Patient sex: F
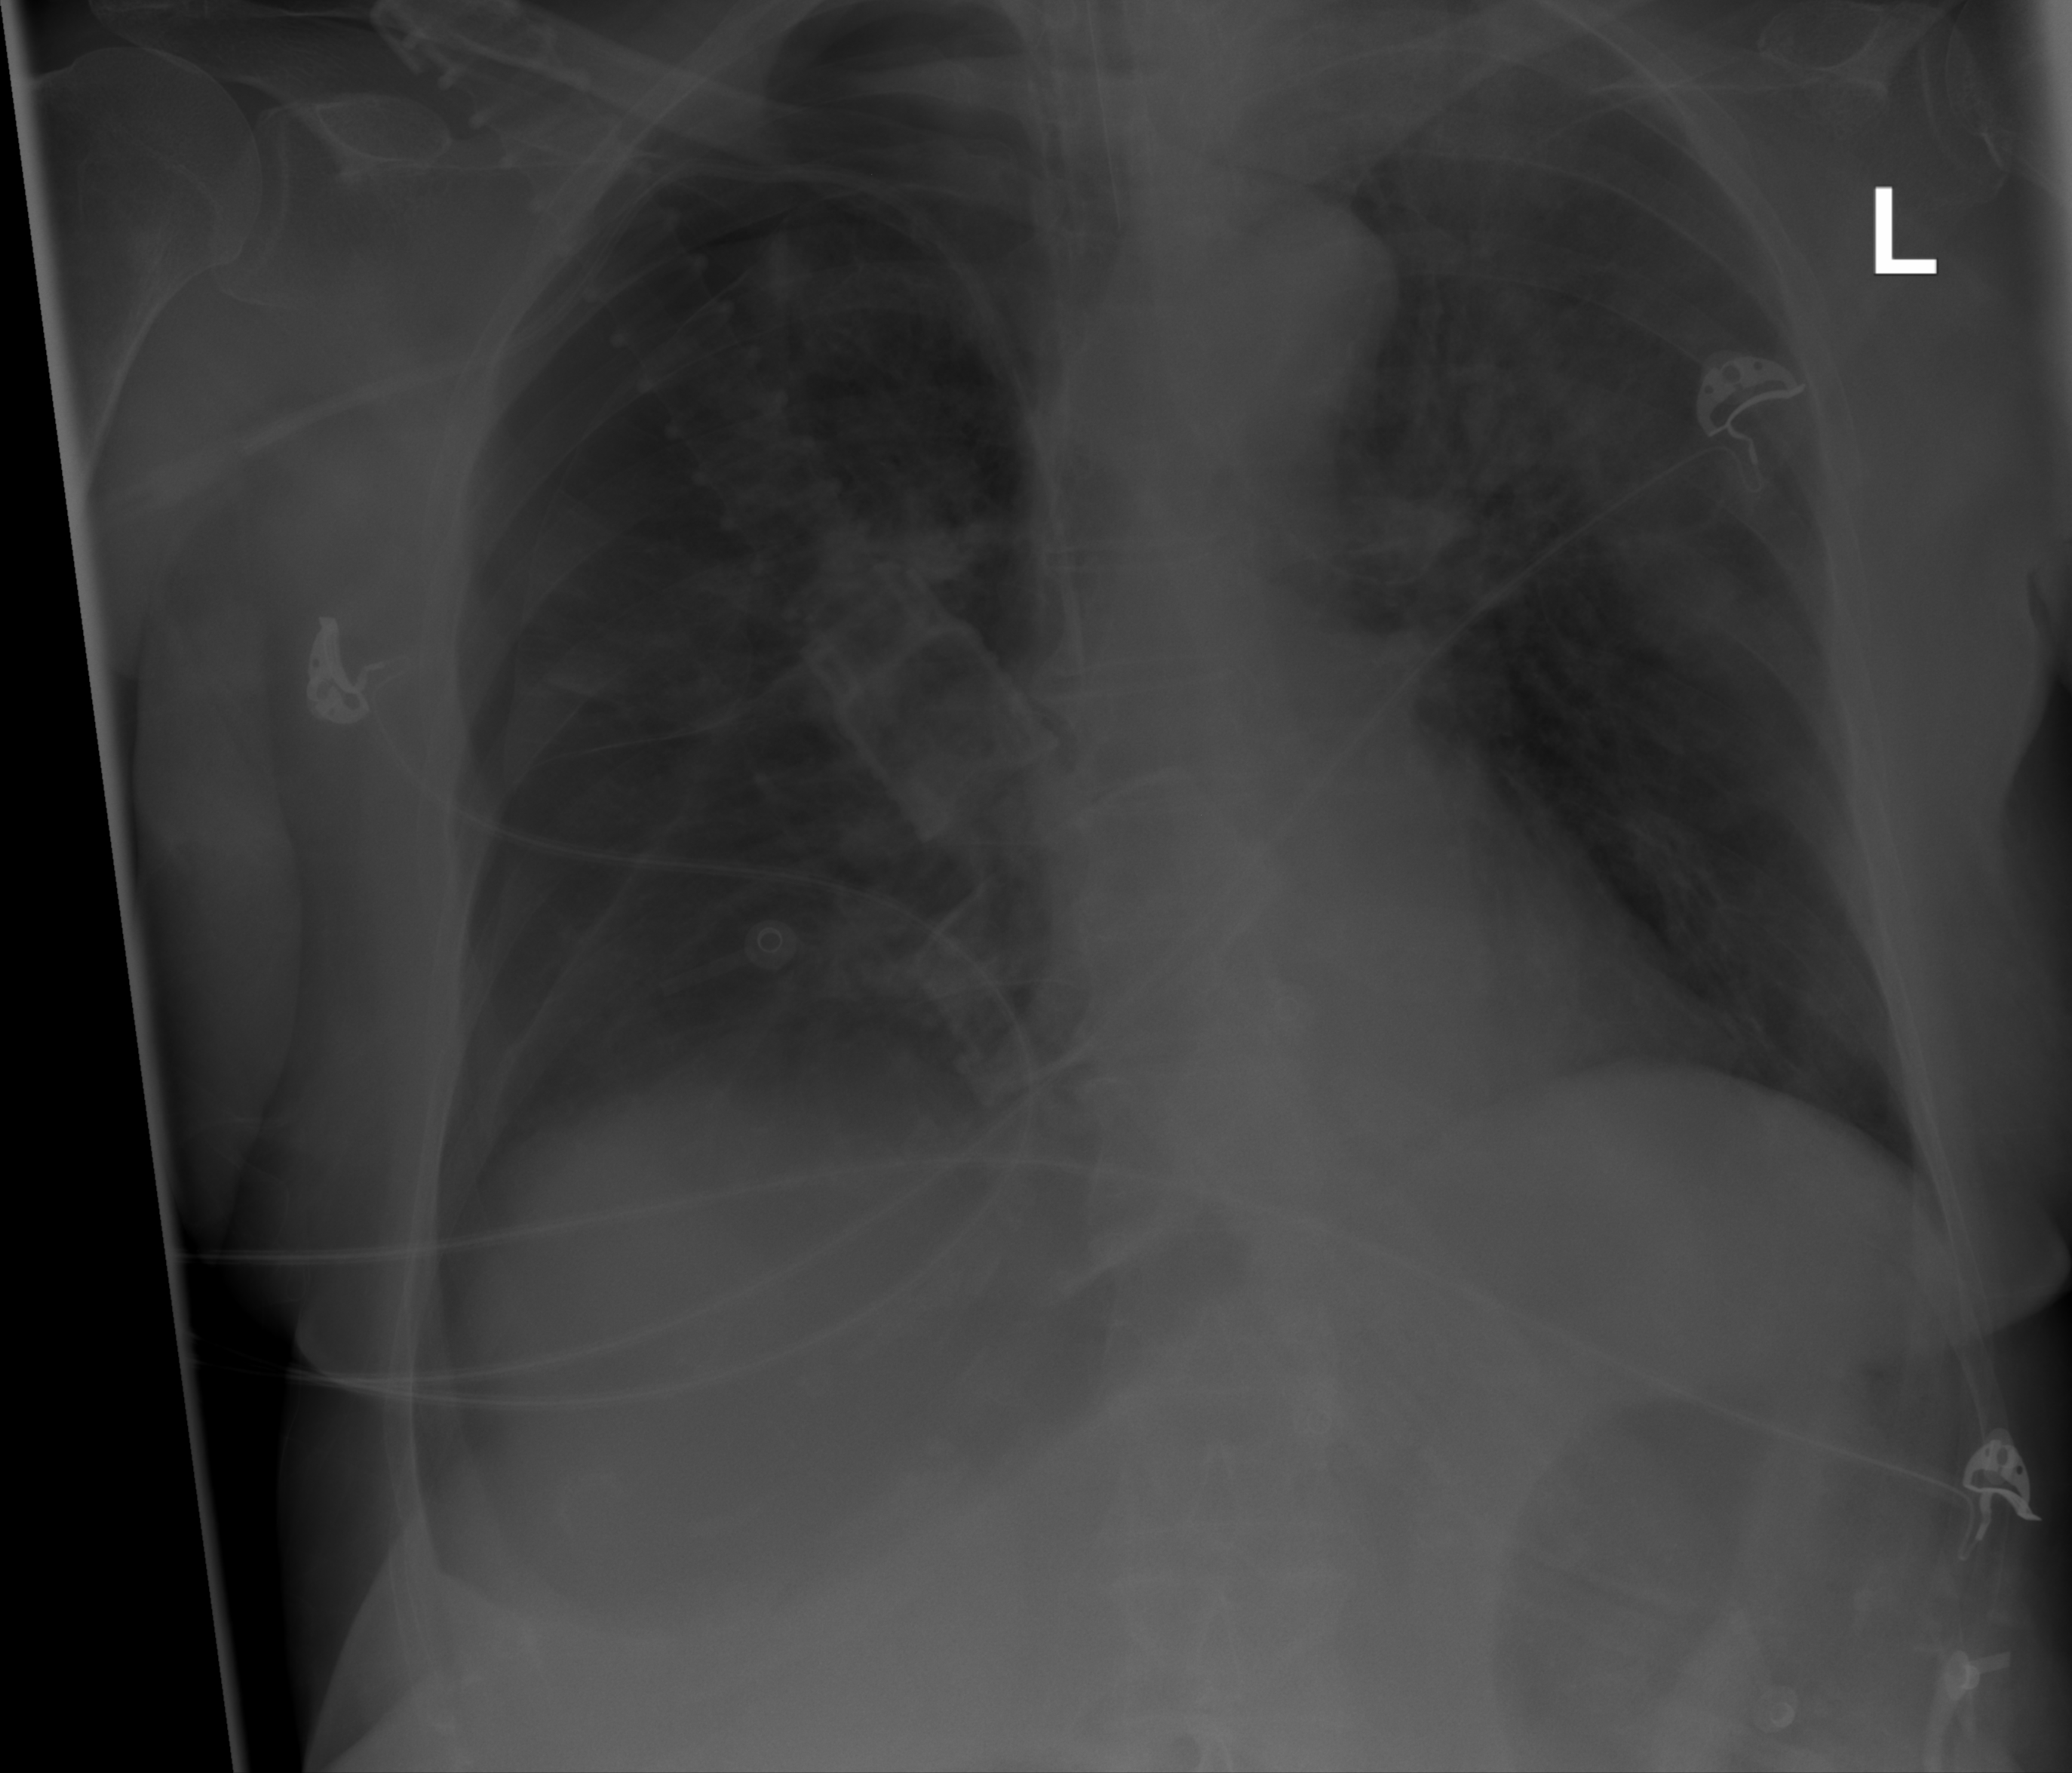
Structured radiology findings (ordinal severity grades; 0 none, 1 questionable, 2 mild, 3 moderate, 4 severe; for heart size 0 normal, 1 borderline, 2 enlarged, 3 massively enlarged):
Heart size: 0
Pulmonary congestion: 3
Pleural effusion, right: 0
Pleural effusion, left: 0
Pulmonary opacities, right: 0
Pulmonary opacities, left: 3
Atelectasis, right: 0
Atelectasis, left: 0